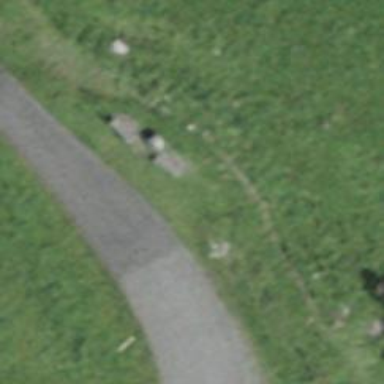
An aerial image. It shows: Bench for seating.